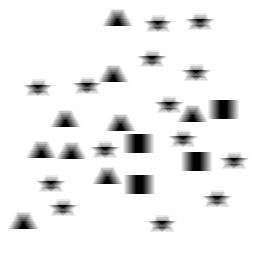
Squares: 4
Triangles: 9
Stars: 14
Total shapes: 27